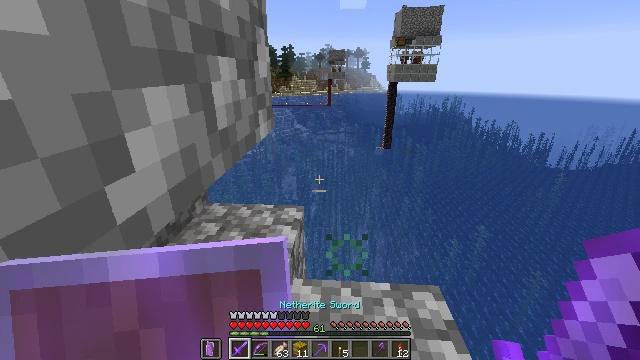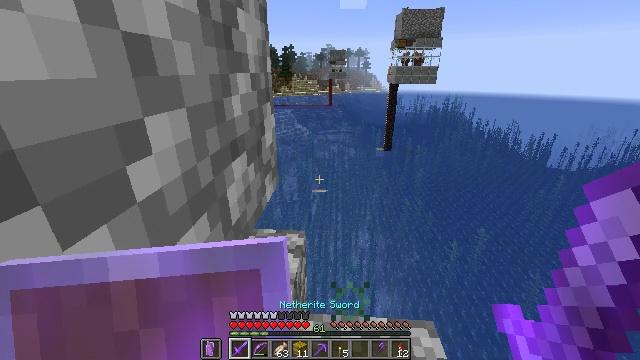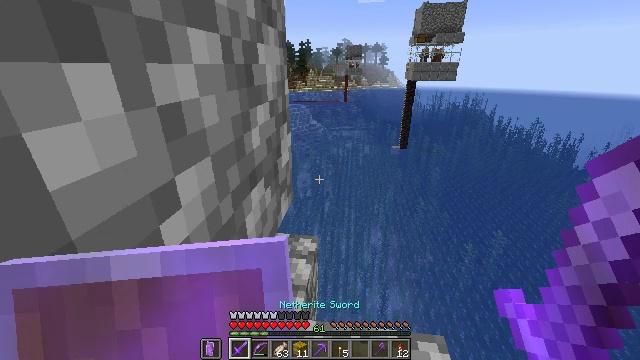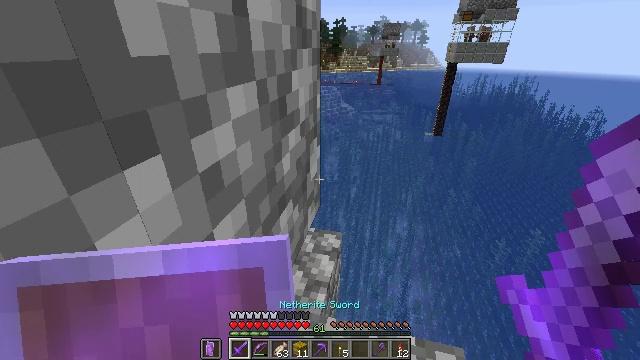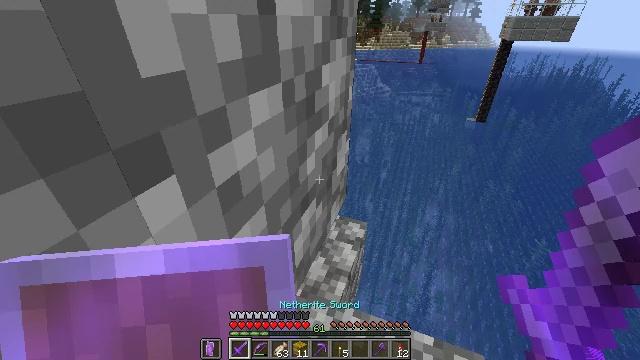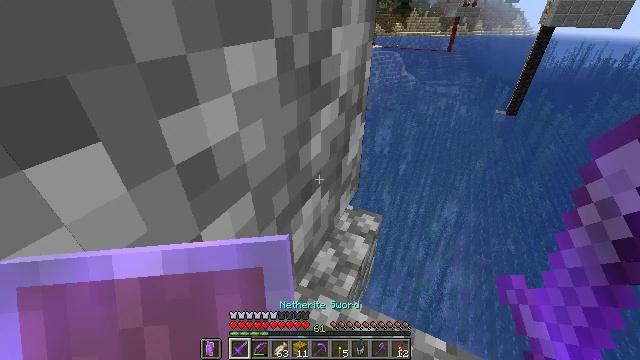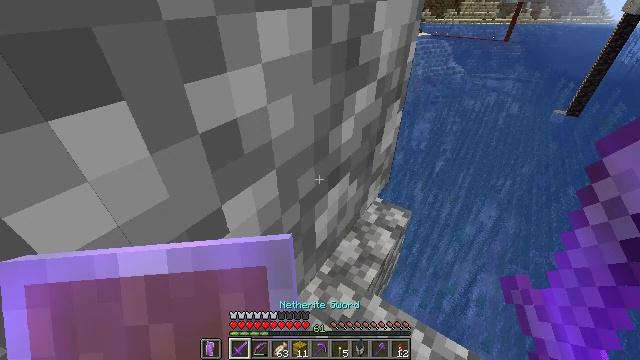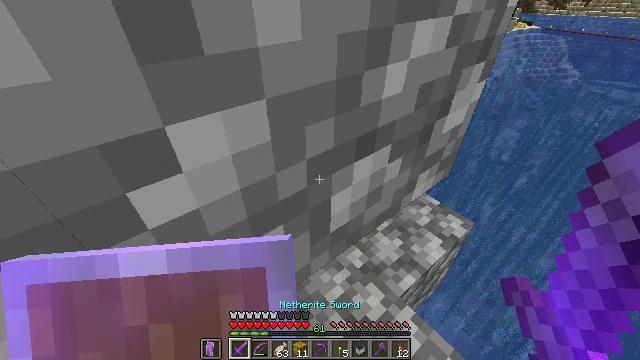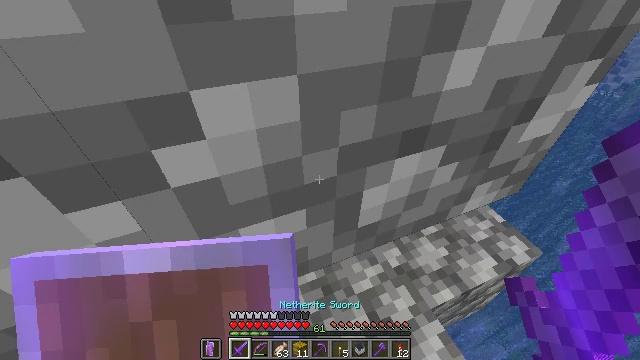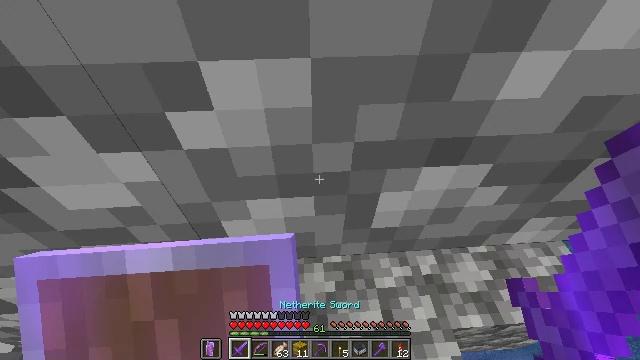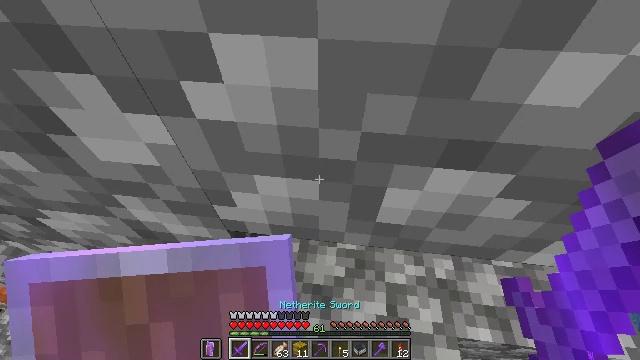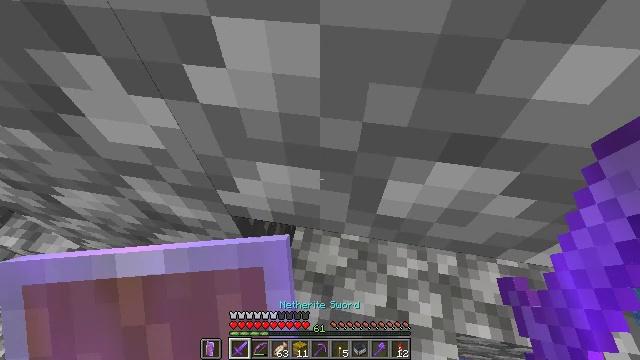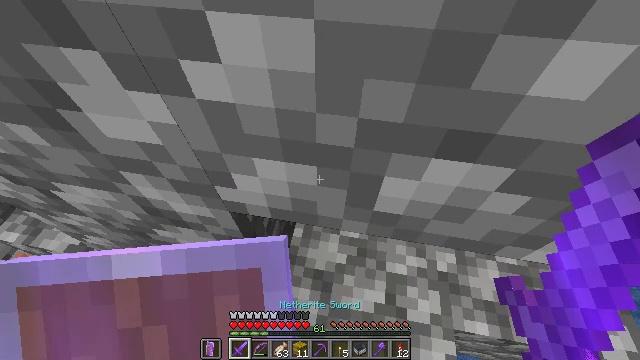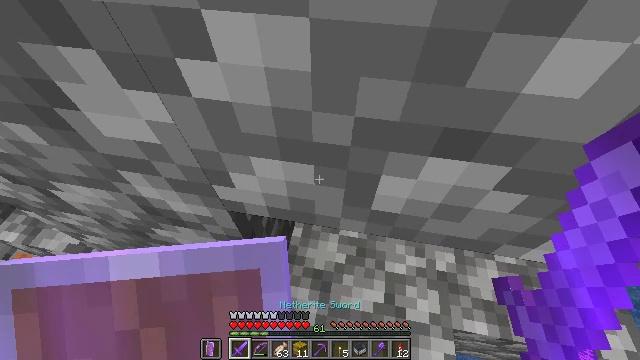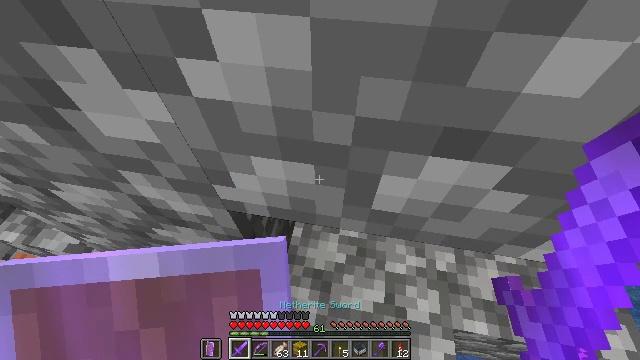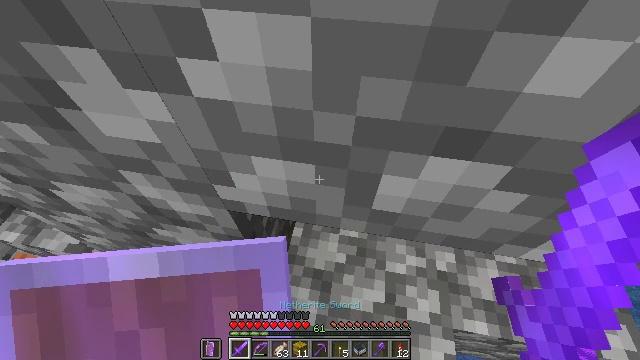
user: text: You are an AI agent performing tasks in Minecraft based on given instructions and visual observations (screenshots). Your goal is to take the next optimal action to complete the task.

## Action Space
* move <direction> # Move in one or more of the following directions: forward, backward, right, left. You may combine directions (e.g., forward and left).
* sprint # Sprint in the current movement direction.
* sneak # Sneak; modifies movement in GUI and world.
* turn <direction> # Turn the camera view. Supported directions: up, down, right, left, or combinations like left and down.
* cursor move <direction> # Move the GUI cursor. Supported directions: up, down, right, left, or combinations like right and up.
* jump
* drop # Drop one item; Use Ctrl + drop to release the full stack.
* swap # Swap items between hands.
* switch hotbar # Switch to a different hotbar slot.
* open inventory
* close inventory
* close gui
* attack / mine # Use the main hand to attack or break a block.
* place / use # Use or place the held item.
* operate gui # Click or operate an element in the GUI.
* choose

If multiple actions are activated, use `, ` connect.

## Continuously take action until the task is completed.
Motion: motion action
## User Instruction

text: Break the hay block to collect it.
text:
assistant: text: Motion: move forward, jump
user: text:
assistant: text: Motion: move forward, turn left, jump
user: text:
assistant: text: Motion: move forward, turn left and down
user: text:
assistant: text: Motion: move forward, turn left and down
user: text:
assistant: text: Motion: move forward, turn left and down
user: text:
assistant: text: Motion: move forward, turn left and down
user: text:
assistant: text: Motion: move forward, turn left and down
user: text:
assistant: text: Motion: turn left and down
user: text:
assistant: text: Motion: turn left and down
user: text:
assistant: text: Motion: turn left and down
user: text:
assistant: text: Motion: turn left and down
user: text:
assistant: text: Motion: no_op
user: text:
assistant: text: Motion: no_op
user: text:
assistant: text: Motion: no_op
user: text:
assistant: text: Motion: no_op
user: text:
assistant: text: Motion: no_op
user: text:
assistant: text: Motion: no_op
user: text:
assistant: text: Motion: no_op
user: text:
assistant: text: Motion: no_op
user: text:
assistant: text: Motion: no_op
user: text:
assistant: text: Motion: no_op
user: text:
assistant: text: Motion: no_op
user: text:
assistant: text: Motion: no_op
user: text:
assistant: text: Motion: turn left and down
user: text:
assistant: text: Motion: turn left and down
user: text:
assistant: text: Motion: turn left and down
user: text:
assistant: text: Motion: move forward, turn left and down
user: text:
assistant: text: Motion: move forward
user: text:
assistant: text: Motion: move forward
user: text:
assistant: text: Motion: move forward